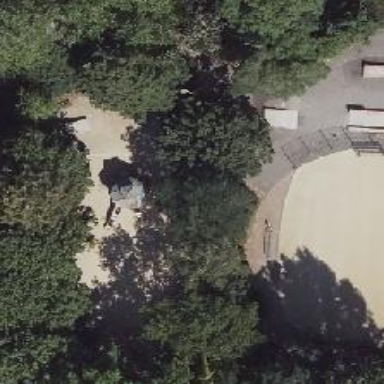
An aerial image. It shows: Playground with various play structures.